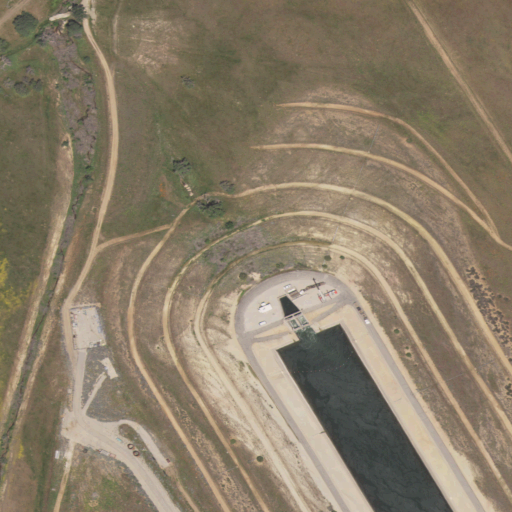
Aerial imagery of valley in California named Cottonwood Canyon containing shrub, grassland, barren land, open water, low intensity development, and medium intensity development